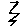
Label: zigzag